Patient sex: M
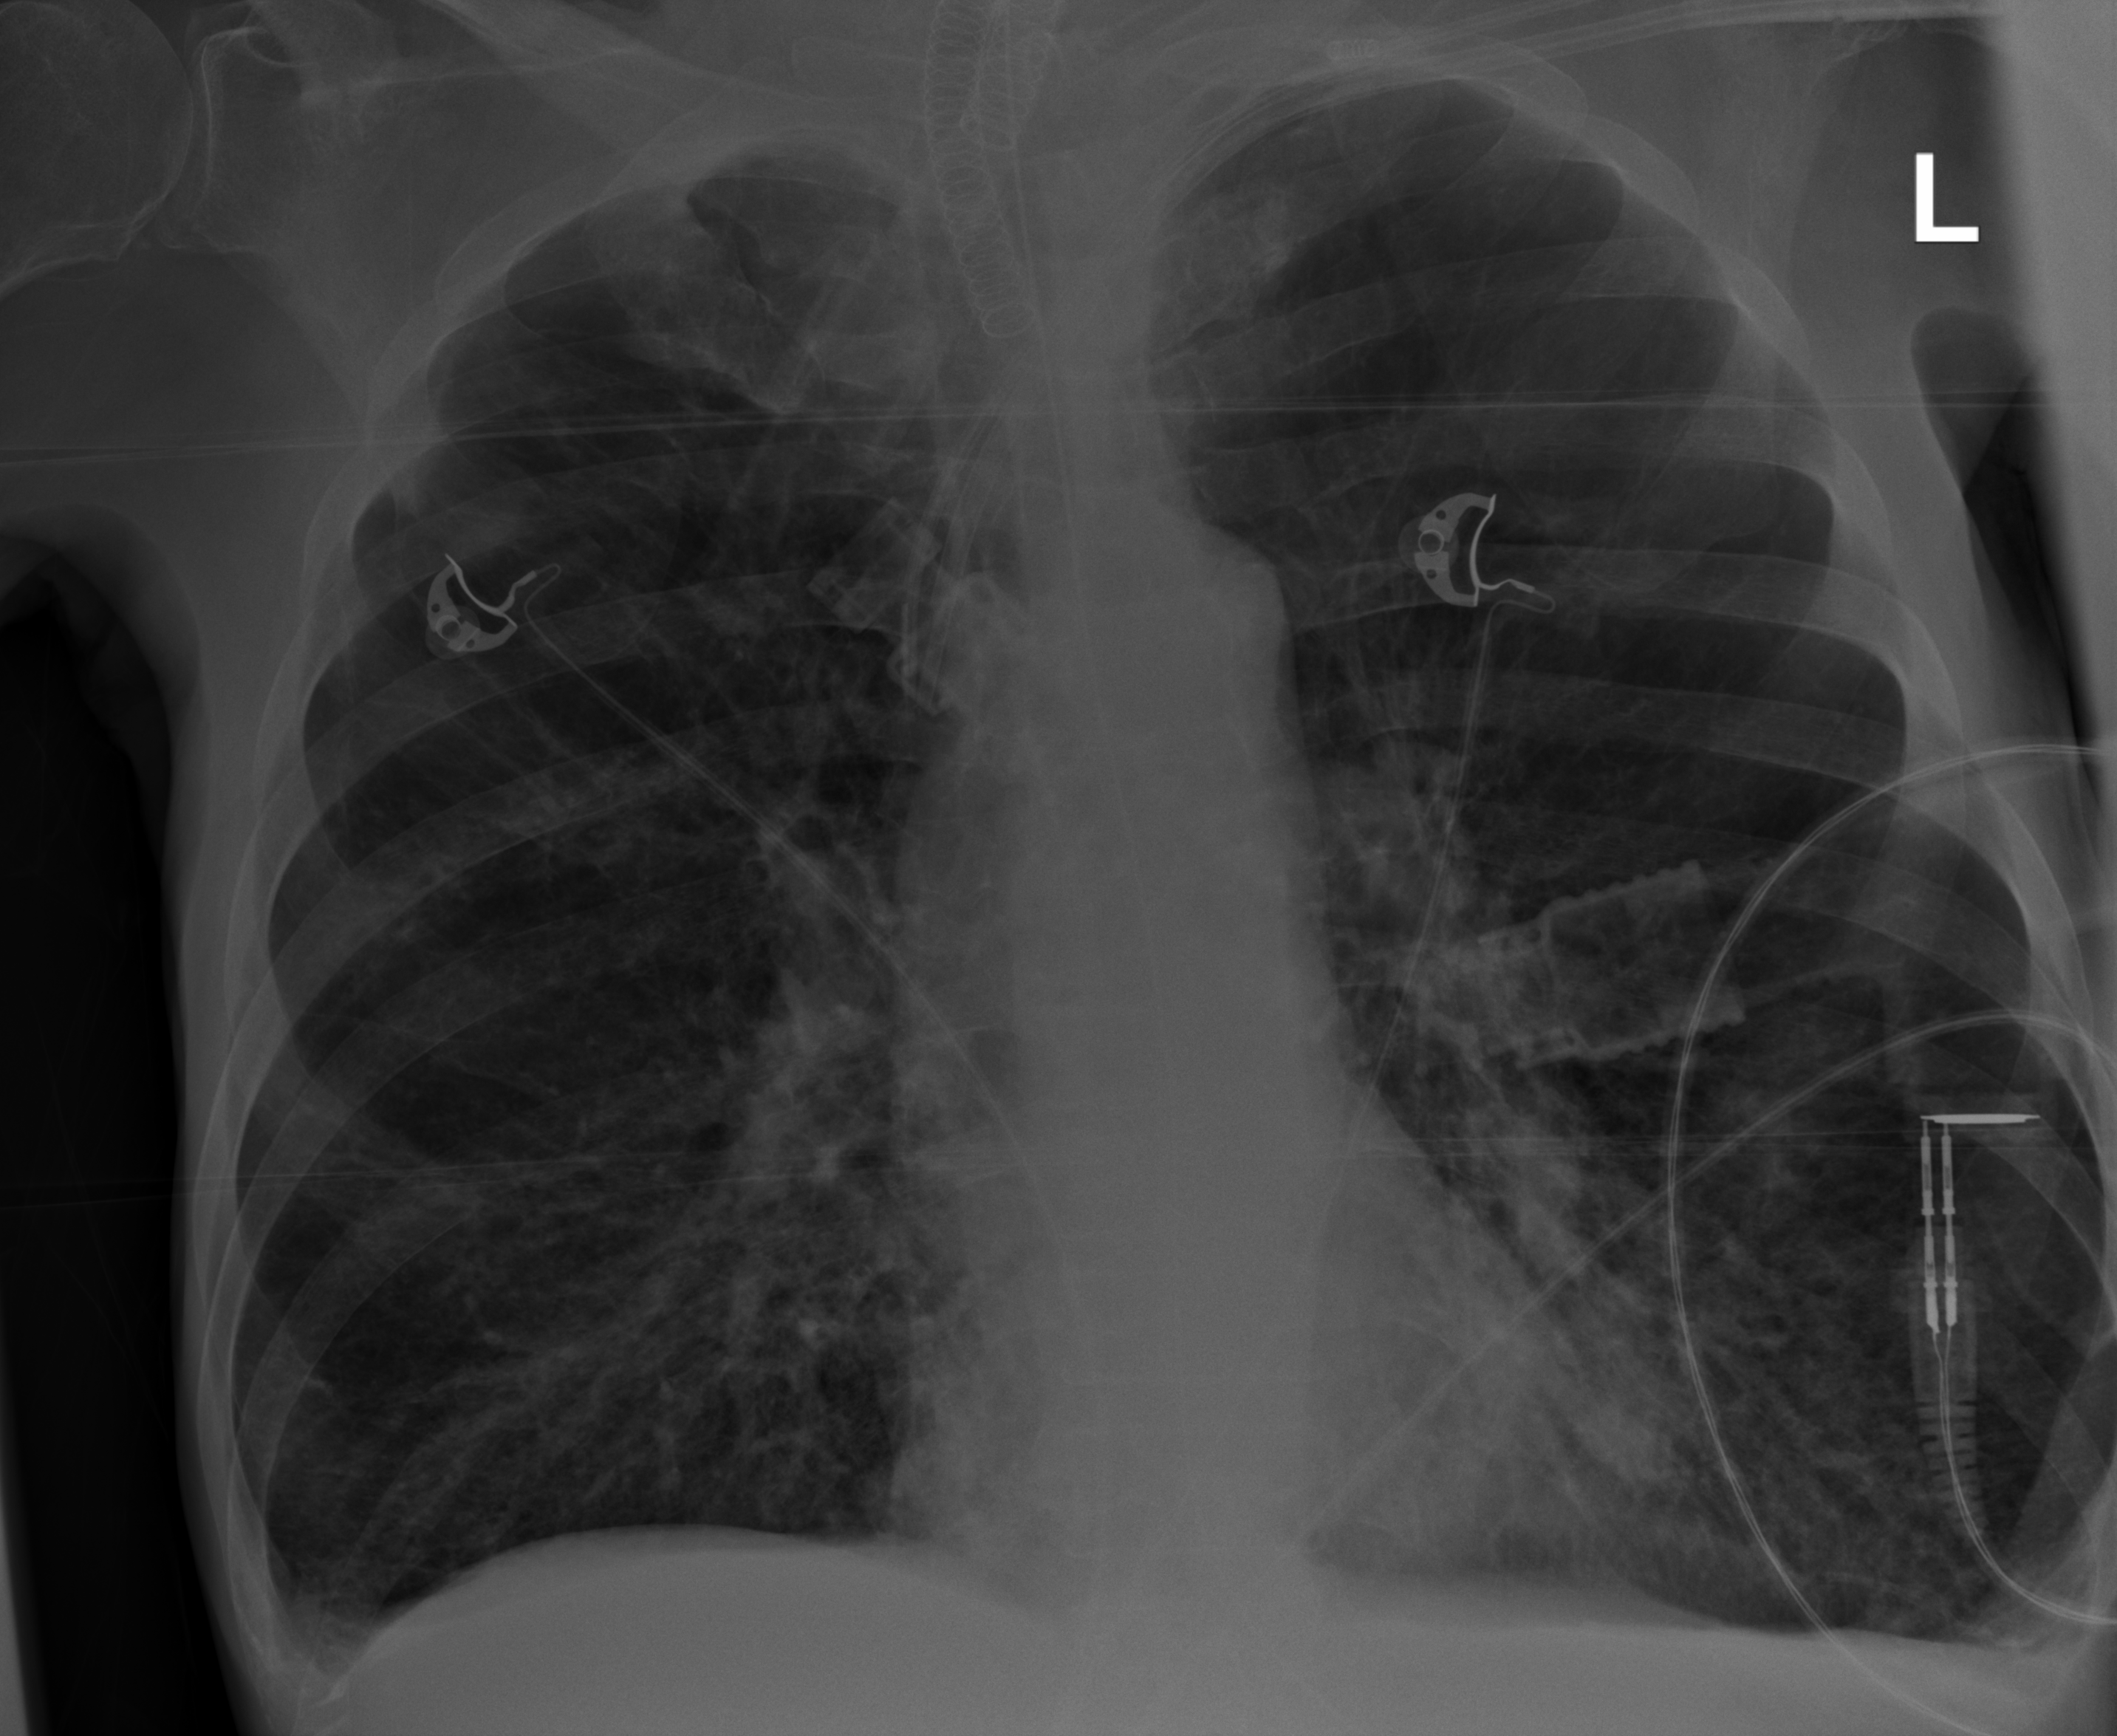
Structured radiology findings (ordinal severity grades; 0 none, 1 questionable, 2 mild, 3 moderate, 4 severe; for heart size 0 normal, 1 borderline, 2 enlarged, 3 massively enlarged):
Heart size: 0
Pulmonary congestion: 0
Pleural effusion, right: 0
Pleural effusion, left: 0
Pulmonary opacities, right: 2
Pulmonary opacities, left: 2
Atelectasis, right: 2
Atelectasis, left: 2